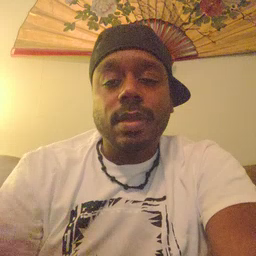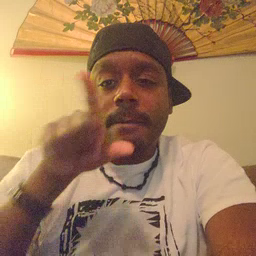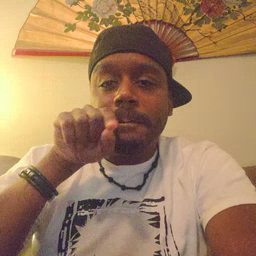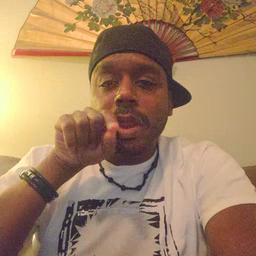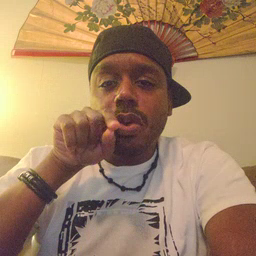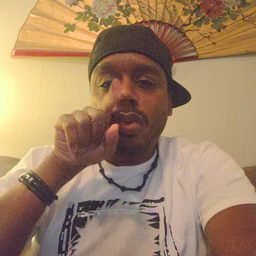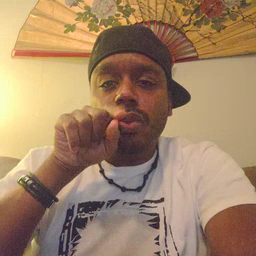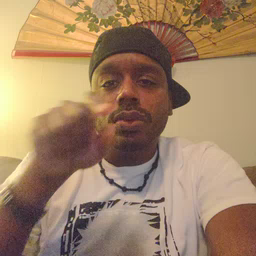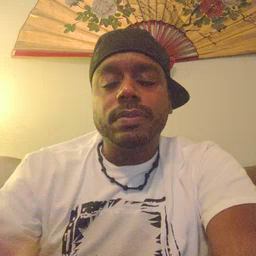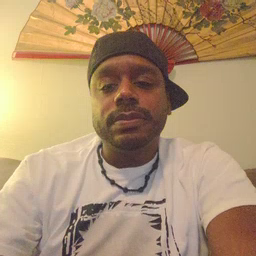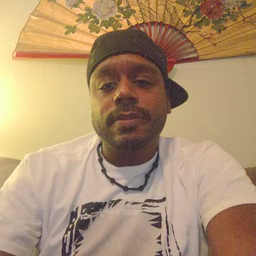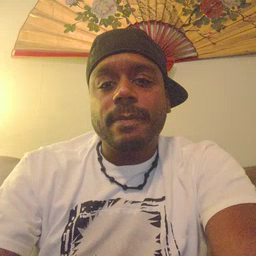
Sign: bird